Aerial crown-view tile of a tropical tree (Barro Colorado Island, Panama), acquired 20240918:
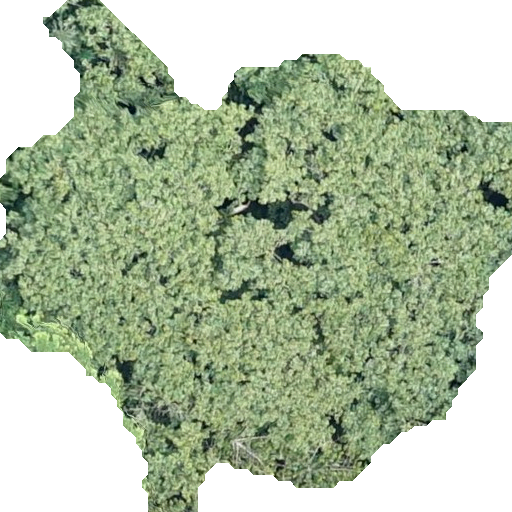
Species: Apeiba membranacea
GBIF accepted scientific name: Apeiba membranacea
Crown area: 281.192 m²